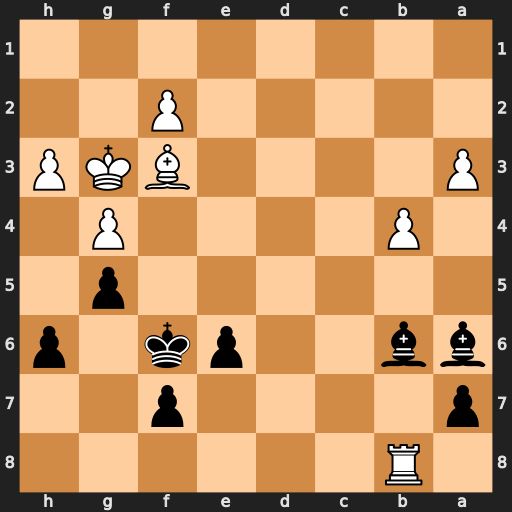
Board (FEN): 1R6/p4p2/bb2pk1p/6p1/1P4P1/P4BKP/5P2/8
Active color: b
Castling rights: -
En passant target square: -
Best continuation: Bc7+ Kg2 Bxb8